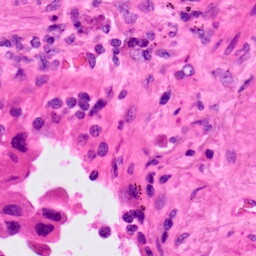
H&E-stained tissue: Lung